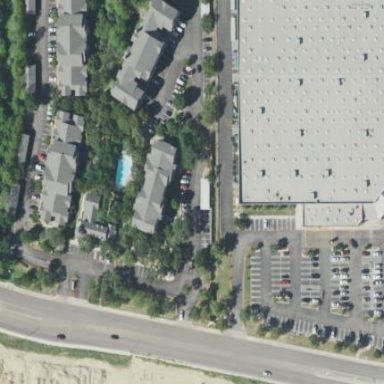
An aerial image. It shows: Retail building that houses wholesale shop.